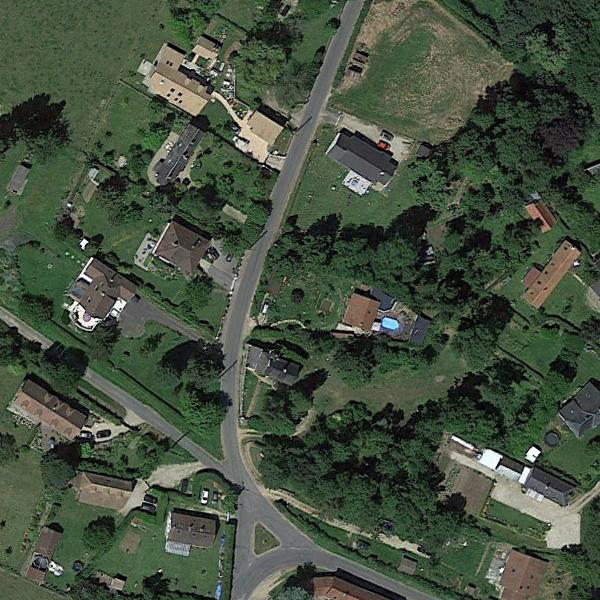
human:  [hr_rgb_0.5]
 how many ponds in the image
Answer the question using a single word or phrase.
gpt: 1